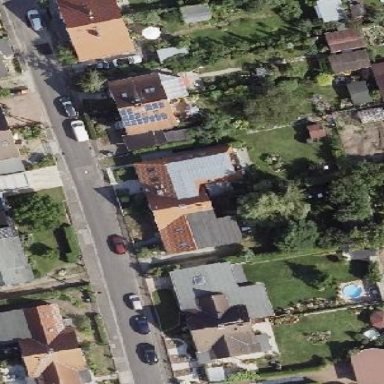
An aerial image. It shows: Semidetached house.